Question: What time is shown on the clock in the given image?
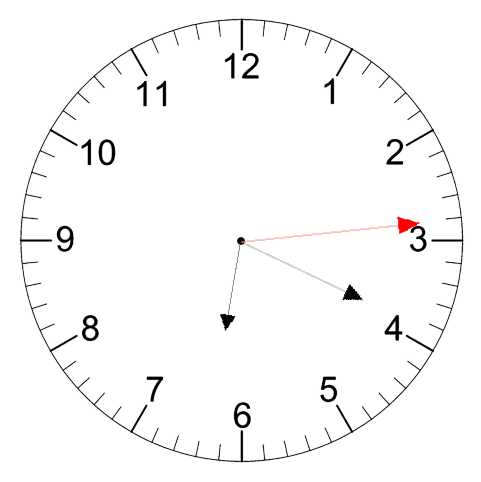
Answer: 06:19:14